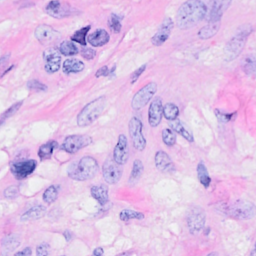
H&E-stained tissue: Breast